Aerial crown-view tile of a tropical tree (Barro Colorado Island, Panama), acquired 20250317:
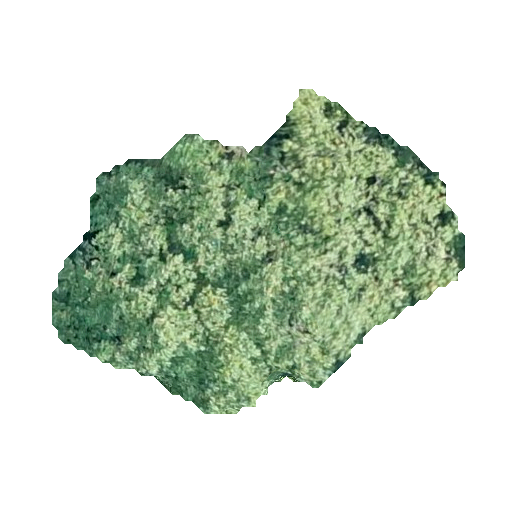
Species: Hieronyma alchorneoides
GBIF accepted scientific name: Hieronyma alchorneoides
Crown area: 124.6 m²